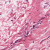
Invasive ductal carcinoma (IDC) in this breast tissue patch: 0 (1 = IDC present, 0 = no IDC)